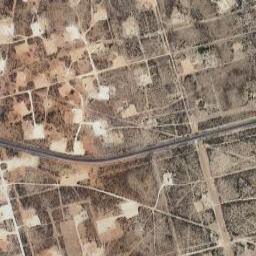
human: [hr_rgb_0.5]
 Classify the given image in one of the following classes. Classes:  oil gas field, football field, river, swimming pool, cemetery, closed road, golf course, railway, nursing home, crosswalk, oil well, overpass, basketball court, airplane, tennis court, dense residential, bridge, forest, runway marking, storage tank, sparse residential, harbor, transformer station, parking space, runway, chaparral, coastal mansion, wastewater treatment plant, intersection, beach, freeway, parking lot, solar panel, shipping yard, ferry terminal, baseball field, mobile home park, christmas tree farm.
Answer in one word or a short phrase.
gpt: oil gas field